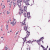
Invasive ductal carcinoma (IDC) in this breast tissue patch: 0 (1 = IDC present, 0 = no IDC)